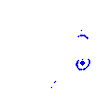
Particle: electron